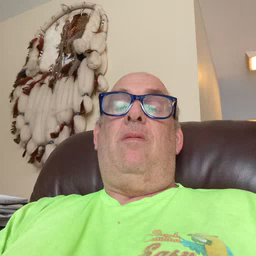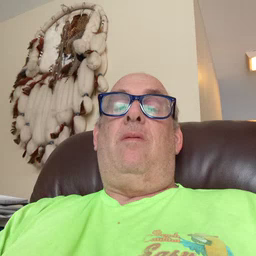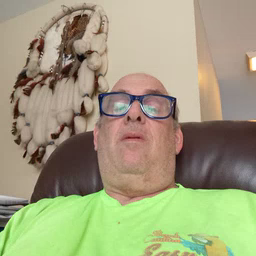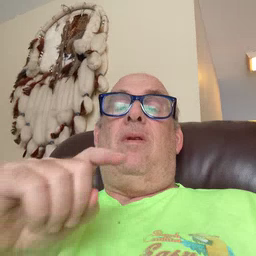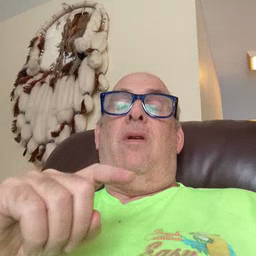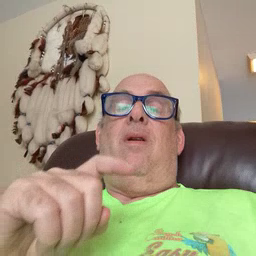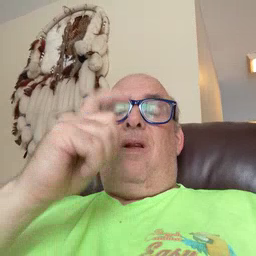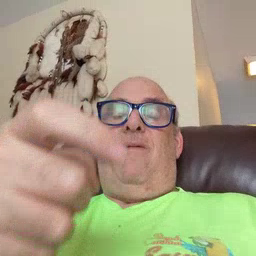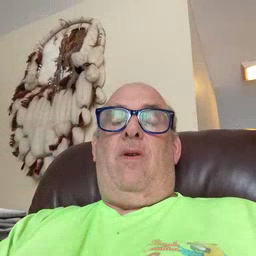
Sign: gift